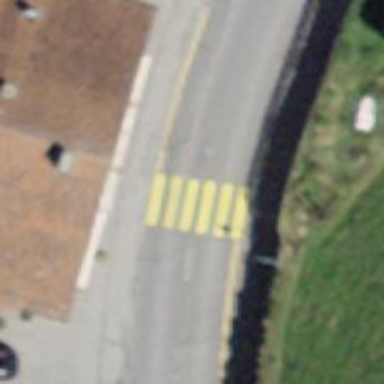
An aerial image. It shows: Marked road crossing.